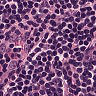
Metastatic tissue present: no